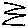
Label: zigzag